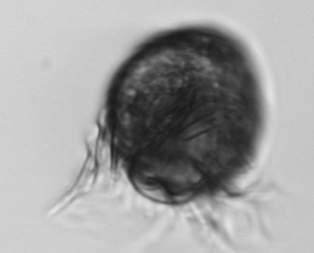
Label: Strombidium_capitatum